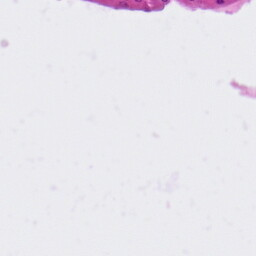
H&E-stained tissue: Colon